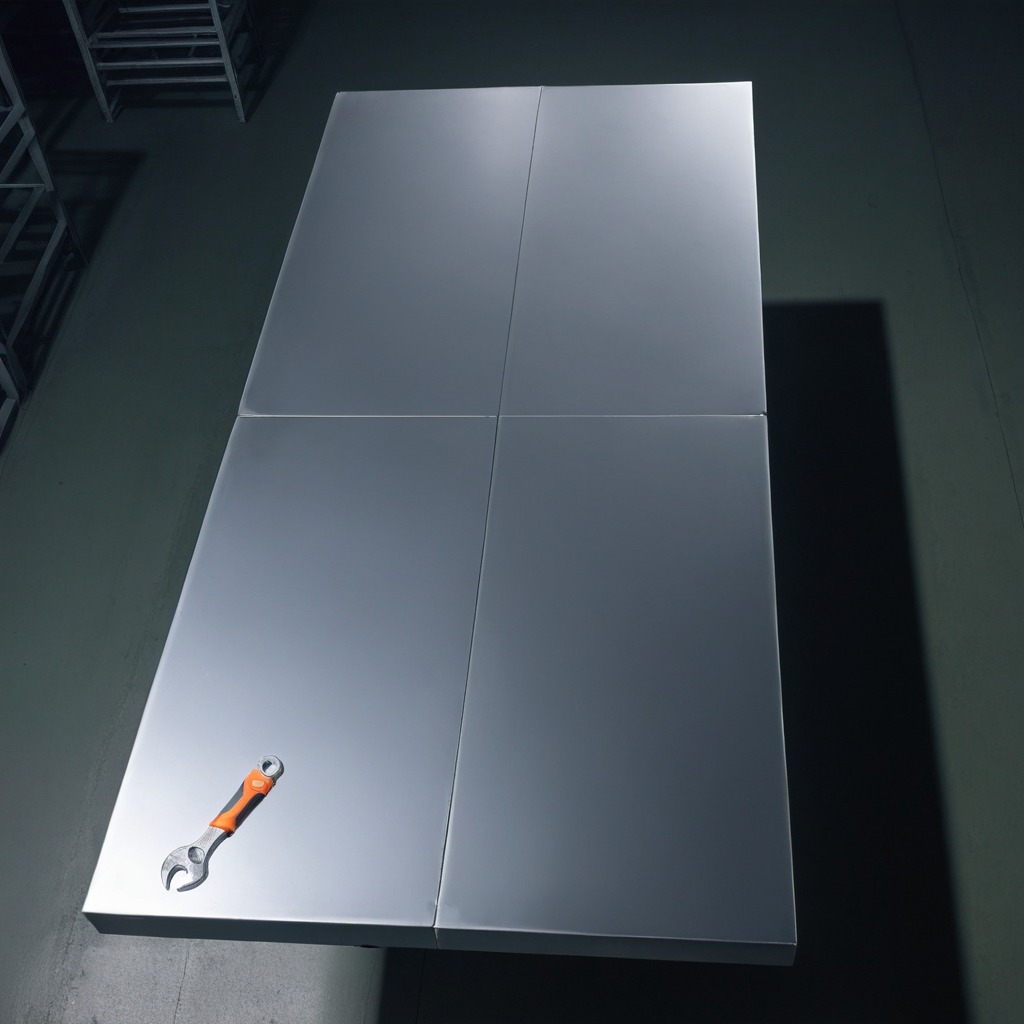
A wrench is lying on the tabletop in the evening.